Current action and preconditions to check: trajectory_clear

Your task: For each precondition in the list above, predict whether it will hold at this action.

Consider the current scene as observed from the mobile robot's camera, and analyze the predicted future states of all dynamic agents (e.g., people, animals, vehicles, or any moving entities) within the NEXT SECOND.

IMPORTANT: Only answer "very likely" if you are absolutely certain—based on strong, clear evidence—that a dynamic agent will violate the precondition in the predicted future state. Do NOT answer "very likely" for unlikely, ambiguous, or low-probability risks.

Ask yourself for each precondition: Is there a high probability, with clear and convincing evidence, that the predicted future states of any dynamic agent will interfere with the predicted future state of the currently executing action within the NEXT SECOND, causing that precondition to fail?

Assess the risk level based on these predictions. Use "likely" or "very likely" if motions create a clear risk of interference.

Use "neutral" or "improbable" if agents are nearby but their predicted paths are clearly diverging or non-conflicting.

Failure Risk Categories: "very improbable", "improbable", "neutral", "likely", "very likely"

Answer Format: Output ONLY the probability_of_failure value from these categories: "very improbable", "improbable", "neutral", "likely", "very likely"

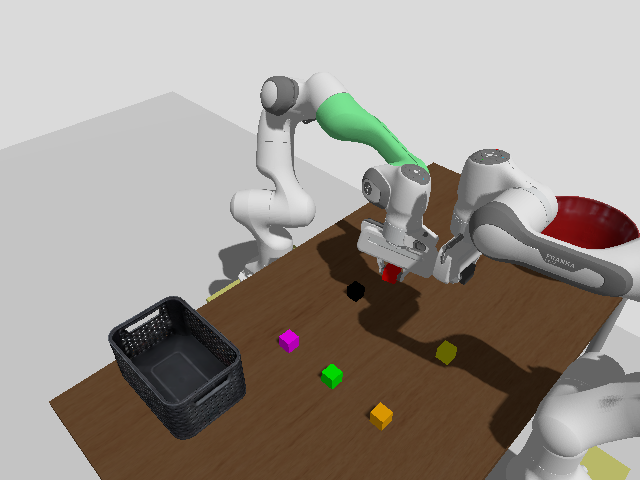

Answer: neutral